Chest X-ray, PA view. Patient: 83 years old, sex F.
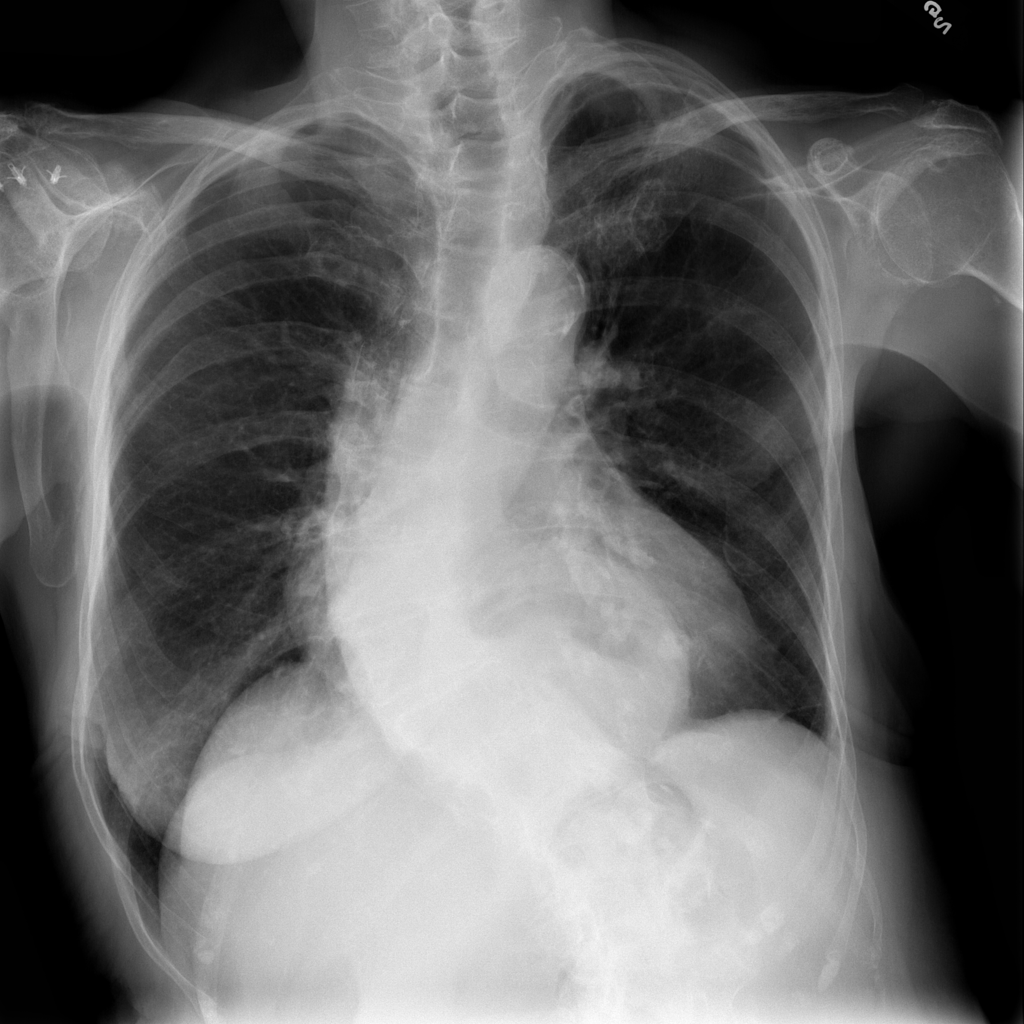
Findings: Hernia